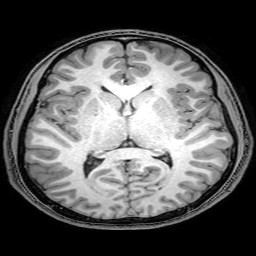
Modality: T1w
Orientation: coronal
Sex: male
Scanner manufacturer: philips
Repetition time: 0.008184 s
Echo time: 0.00376 s